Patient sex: M
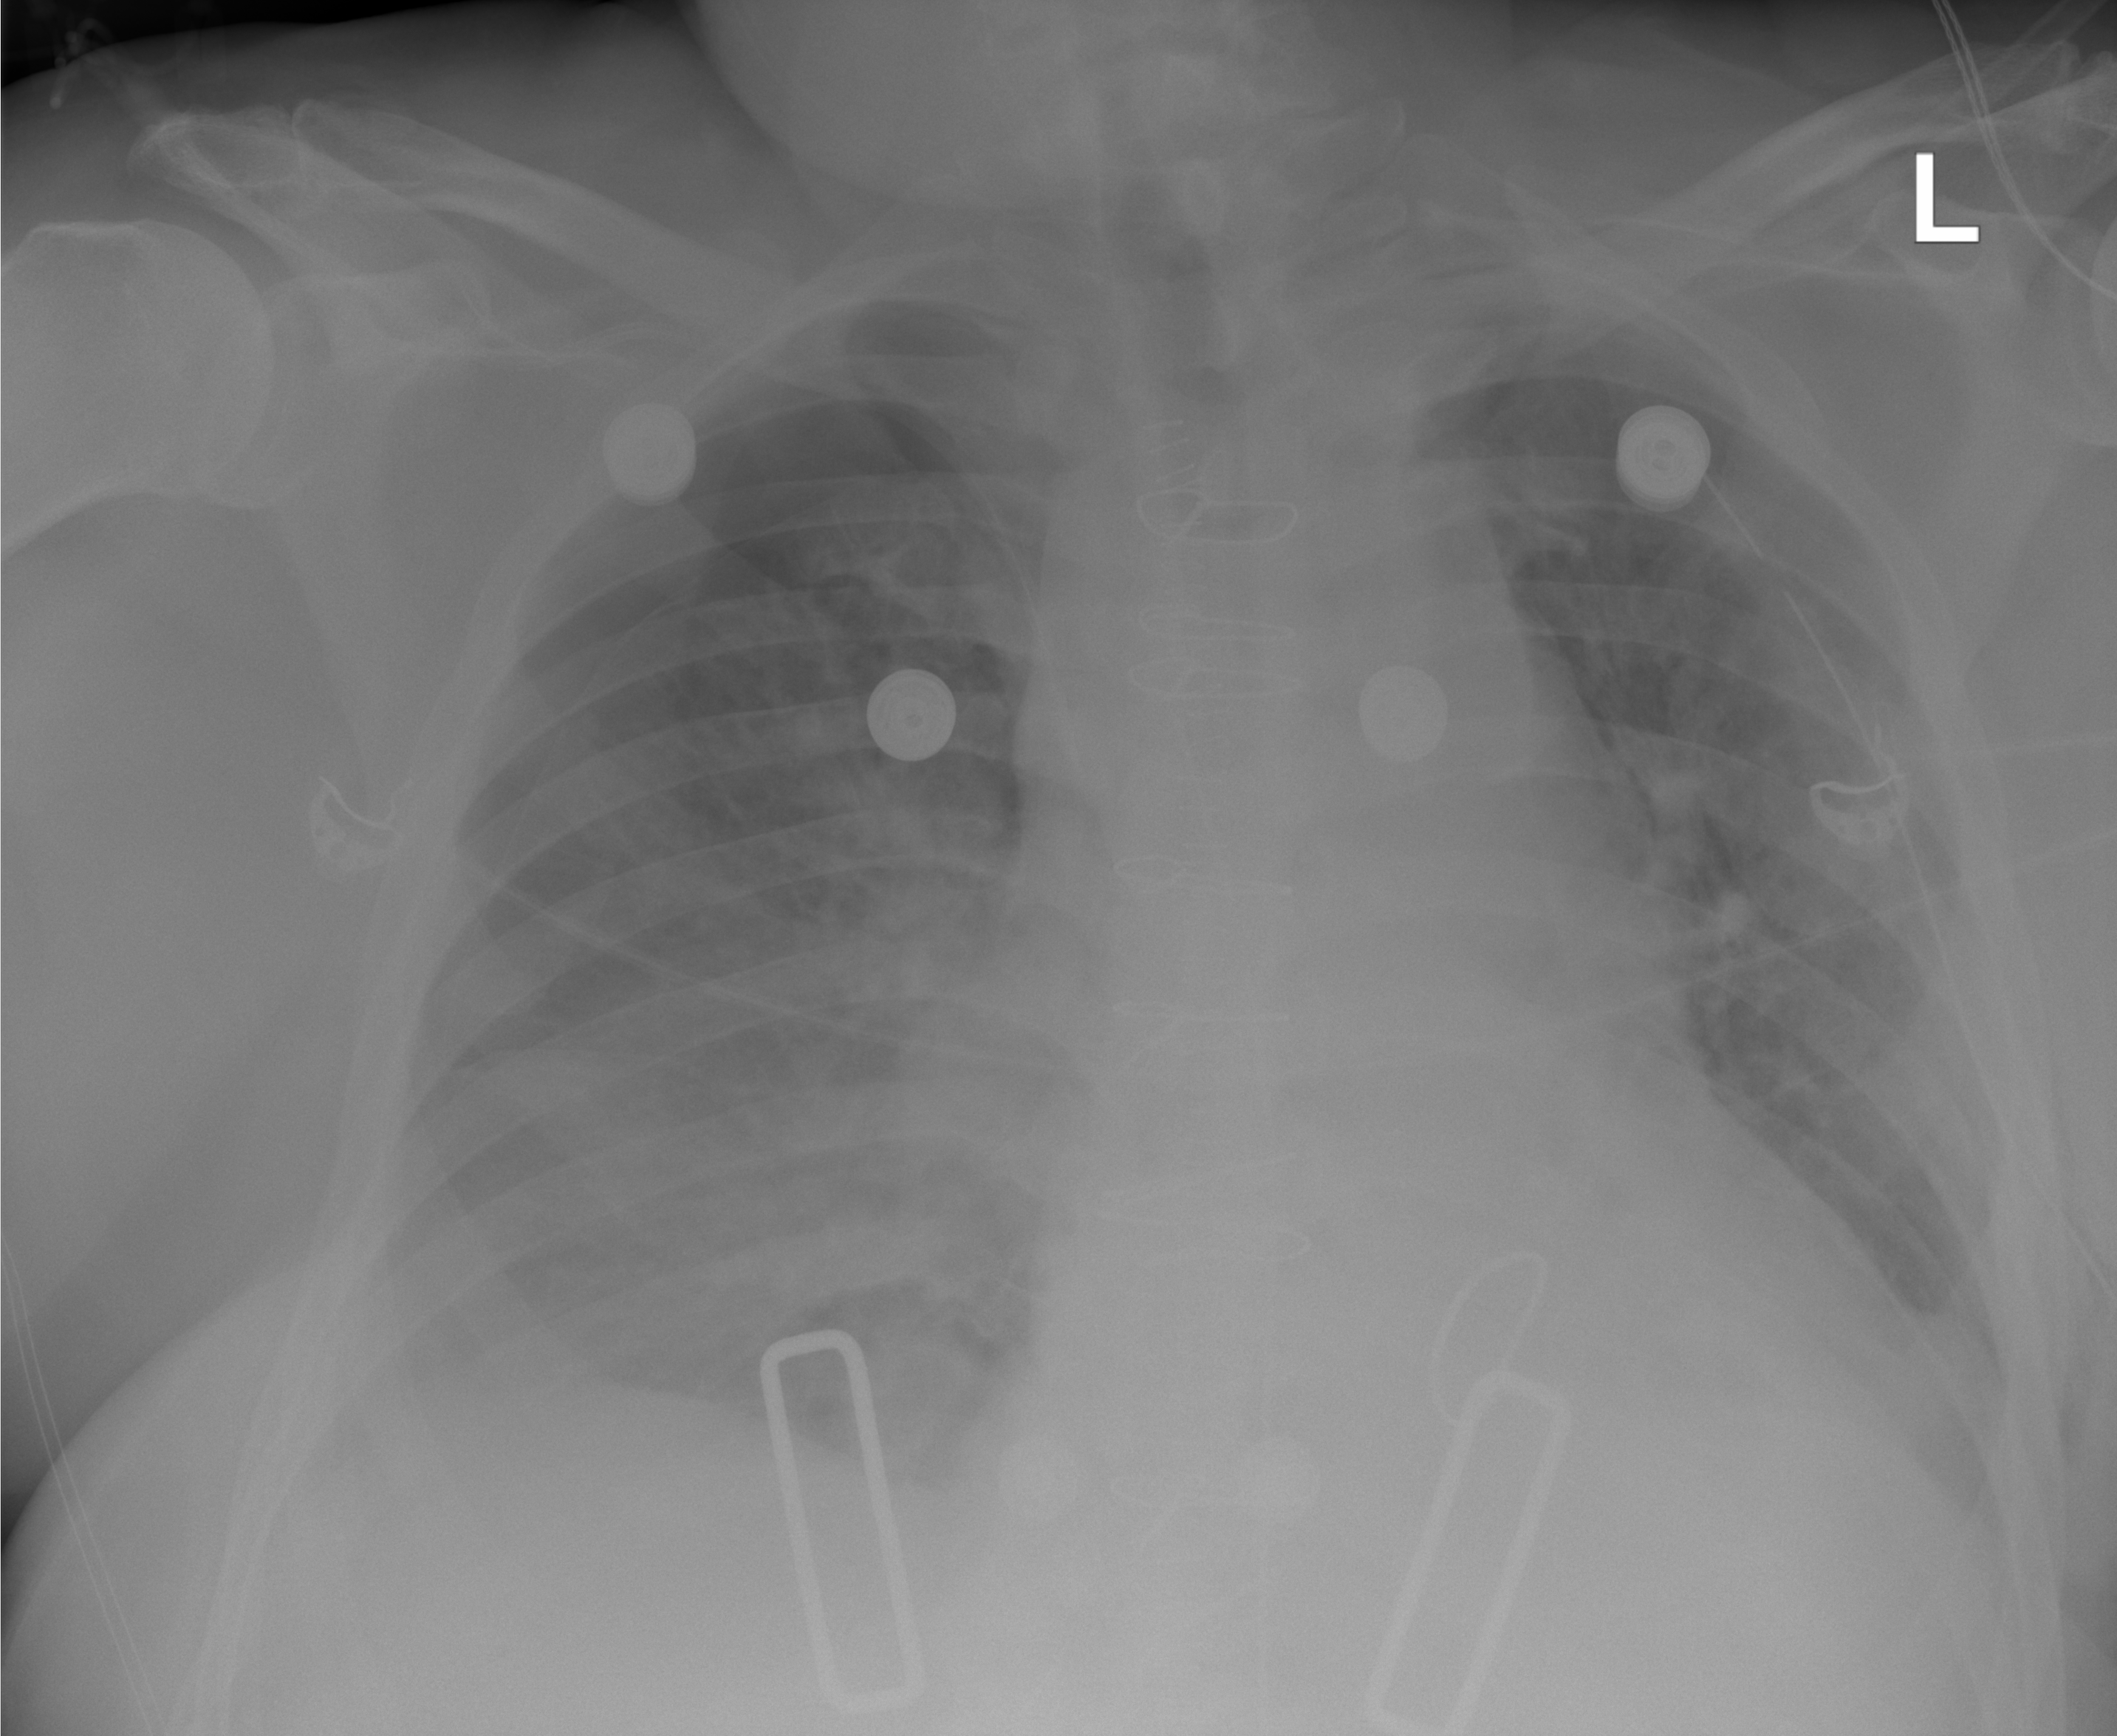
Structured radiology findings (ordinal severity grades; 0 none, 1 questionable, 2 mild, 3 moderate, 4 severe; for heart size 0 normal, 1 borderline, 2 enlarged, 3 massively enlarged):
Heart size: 2
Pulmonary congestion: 2
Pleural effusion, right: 2
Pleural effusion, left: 0
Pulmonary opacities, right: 1
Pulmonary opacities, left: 0
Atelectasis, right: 2
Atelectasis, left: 2